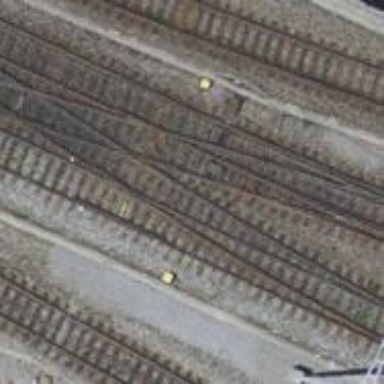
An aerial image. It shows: Railway siding with one electrified track and contact line.